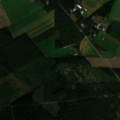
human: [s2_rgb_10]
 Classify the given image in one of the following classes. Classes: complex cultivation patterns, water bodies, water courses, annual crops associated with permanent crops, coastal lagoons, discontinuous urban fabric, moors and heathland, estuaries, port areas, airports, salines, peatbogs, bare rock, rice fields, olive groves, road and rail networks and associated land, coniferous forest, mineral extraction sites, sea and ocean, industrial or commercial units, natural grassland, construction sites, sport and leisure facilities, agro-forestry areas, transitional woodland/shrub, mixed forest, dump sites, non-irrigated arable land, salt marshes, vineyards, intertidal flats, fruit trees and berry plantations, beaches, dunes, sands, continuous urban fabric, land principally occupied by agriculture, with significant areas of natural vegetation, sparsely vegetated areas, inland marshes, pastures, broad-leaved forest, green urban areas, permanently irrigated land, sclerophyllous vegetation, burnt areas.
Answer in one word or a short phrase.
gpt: non-irrigated arable land, coniferous forest, transitional woodland/shrub